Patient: sex M, age 61
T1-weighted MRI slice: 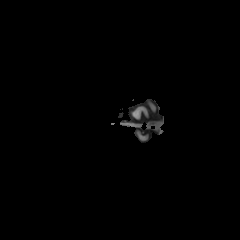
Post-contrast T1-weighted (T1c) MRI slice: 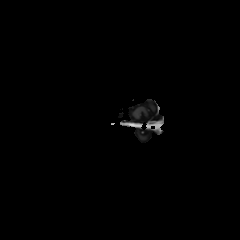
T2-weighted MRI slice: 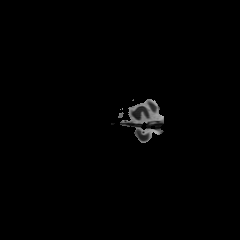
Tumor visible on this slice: no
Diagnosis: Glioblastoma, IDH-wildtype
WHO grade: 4